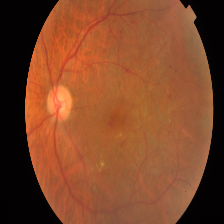
Diabetic retinopathy grade: Proliferative DR